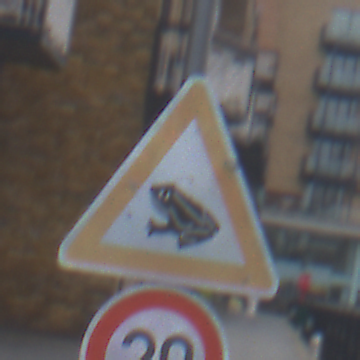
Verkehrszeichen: AmphibienwanderungRechts
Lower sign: Geschwindigkeit20
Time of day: MorningAfternoon
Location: Outdoor (Urban)
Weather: Overcast
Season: NotSpecified
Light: Natural